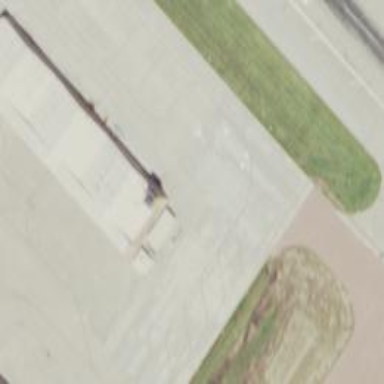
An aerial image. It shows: View of taxiway at the airport.